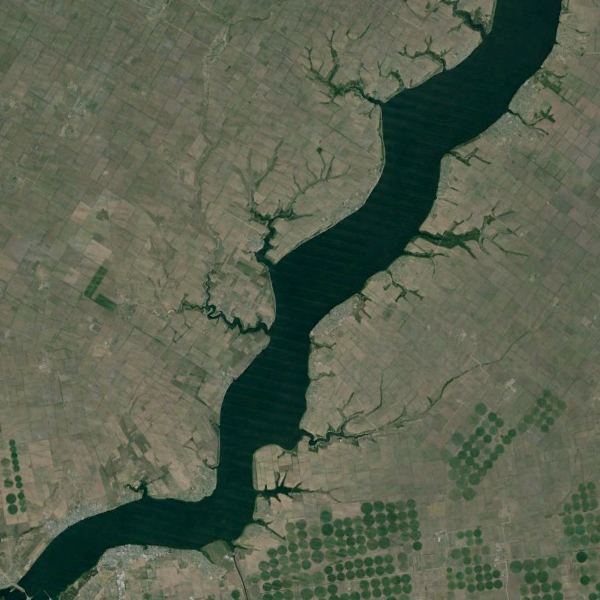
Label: River